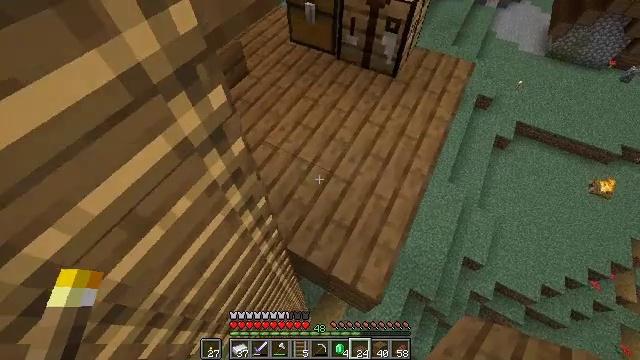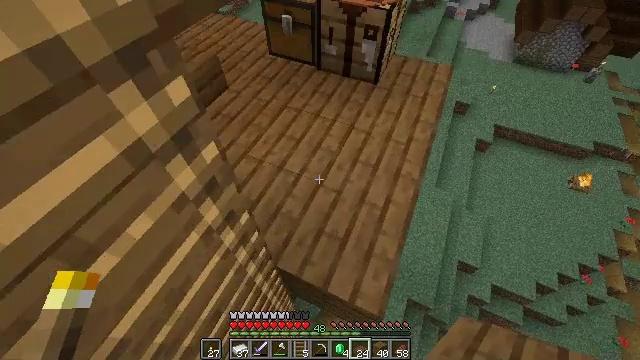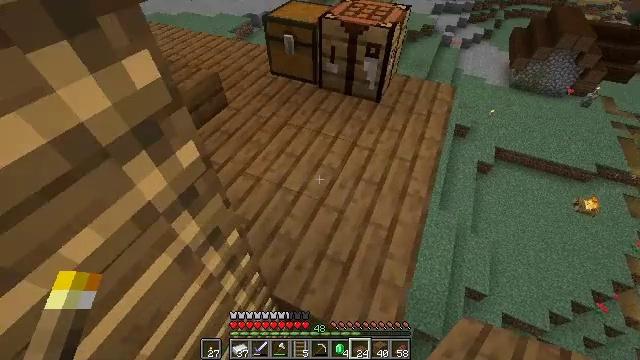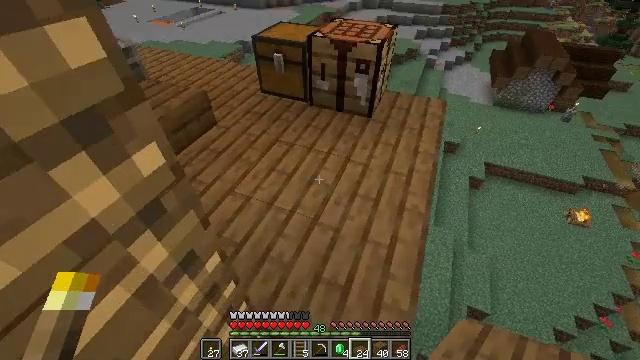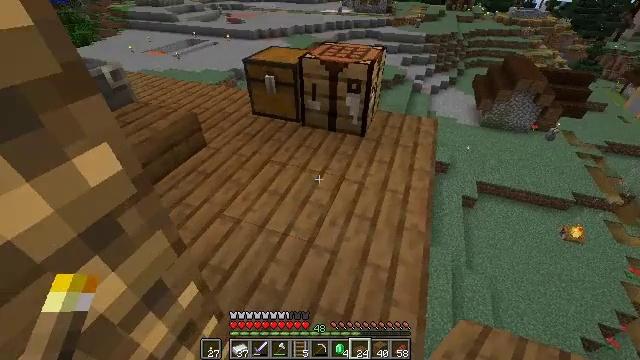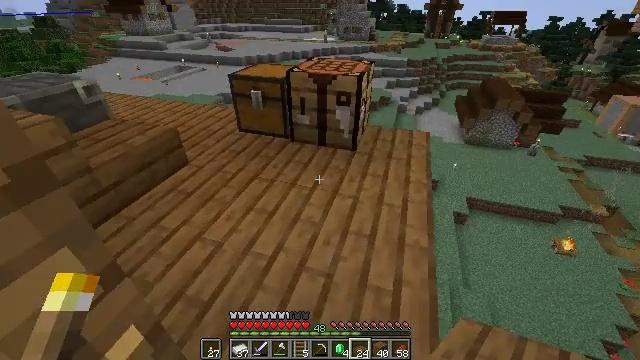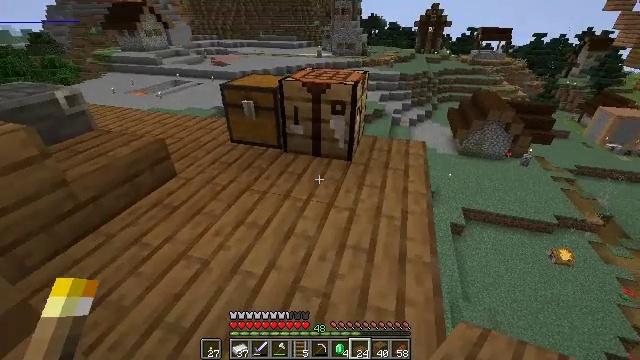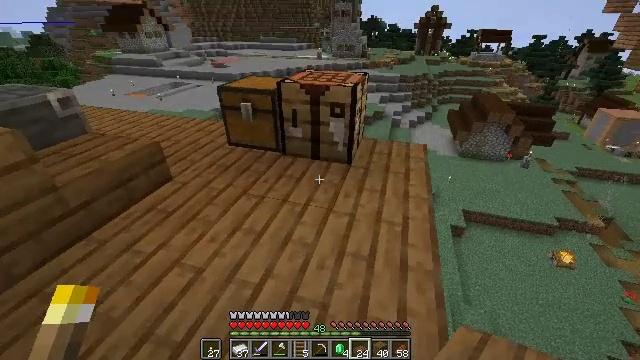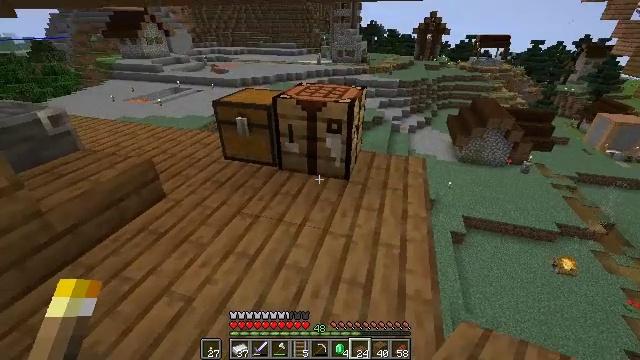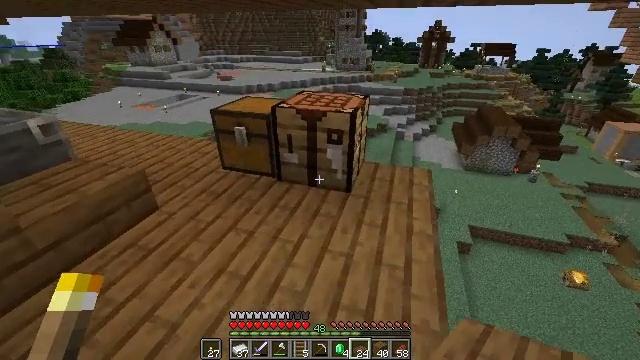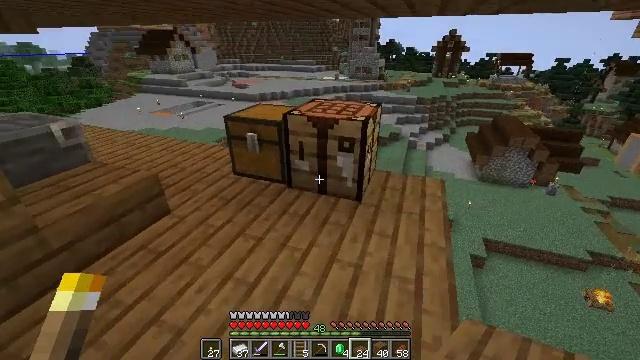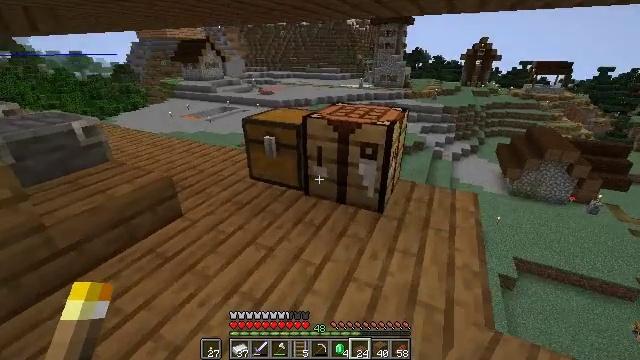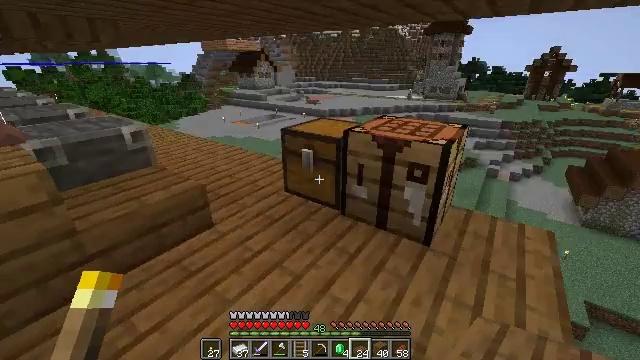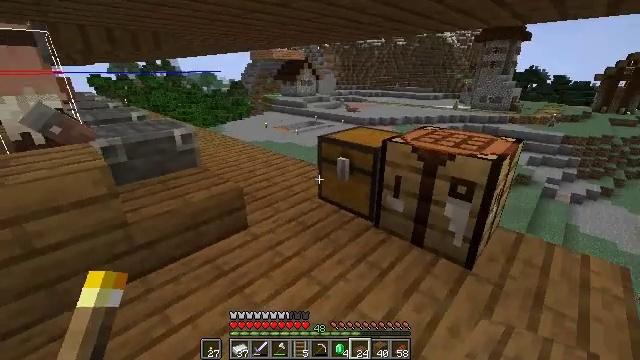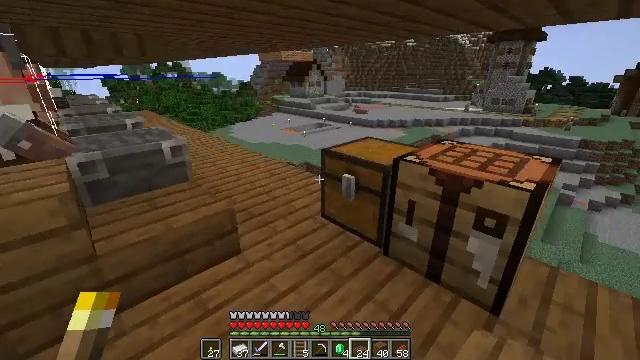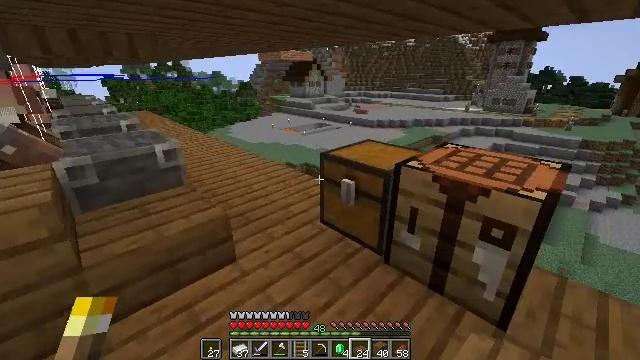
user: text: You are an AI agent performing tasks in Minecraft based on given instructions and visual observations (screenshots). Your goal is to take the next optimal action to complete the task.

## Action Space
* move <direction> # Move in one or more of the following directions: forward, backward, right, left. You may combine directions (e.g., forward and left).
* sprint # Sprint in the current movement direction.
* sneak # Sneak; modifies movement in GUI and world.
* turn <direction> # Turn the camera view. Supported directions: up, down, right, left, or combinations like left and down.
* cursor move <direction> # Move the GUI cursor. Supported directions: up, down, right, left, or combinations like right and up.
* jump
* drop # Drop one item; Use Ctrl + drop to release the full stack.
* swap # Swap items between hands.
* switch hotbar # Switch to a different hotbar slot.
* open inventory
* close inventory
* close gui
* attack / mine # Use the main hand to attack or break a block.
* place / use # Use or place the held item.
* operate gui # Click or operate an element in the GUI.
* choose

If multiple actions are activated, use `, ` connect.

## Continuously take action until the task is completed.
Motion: motion action
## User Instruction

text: Remove a spruce slab from the inventory.
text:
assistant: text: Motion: move forward, turn right and up
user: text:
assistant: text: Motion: move forward, turn up
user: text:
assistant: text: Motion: move forward, turn right and up
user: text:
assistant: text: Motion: move forward, turn right and up
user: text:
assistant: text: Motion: move forward, turn right and up
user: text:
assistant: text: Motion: move forward, turn right and up
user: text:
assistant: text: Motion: move forward
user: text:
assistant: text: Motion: move forward
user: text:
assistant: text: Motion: move forward, turn left and up
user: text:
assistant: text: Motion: move forward, turn left and up
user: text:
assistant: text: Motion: move forward, turn left and up
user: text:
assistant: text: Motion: move forward, turn left and up
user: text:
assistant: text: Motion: move forward, turn left and up
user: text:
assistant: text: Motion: move forward, turn left
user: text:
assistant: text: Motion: move forward
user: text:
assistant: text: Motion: move forward
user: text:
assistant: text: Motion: move forward, turn right
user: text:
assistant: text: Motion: move forward, turn right and down
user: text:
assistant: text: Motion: turn right and down
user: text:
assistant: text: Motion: no_op
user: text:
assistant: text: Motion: use / place
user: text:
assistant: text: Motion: use / place
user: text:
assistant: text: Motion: use / place
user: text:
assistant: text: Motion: use / place
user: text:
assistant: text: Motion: use / place
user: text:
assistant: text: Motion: no_op
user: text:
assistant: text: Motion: no_op
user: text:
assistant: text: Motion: no_op
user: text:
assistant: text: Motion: no_op
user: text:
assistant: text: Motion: no_op